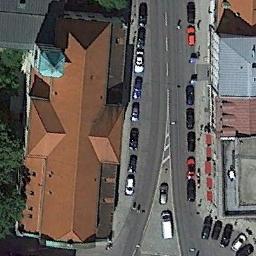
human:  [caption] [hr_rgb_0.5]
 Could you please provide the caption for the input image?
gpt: There is a church next to the road .

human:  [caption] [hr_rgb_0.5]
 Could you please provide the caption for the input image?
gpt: This is a grey and black church and is a rectangle .

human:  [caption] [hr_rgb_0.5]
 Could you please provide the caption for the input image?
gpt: The church with a green tower and the rest of the church has an orange cross-shaped roof .

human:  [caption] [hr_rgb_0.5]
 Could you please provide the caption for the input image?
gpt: A church with a brown roof and a turquoise tower on the roof, Surrounded by trees and parked vehicles .

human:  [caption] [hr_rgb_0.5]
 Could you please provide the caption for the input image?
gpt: Many cars are near the church .